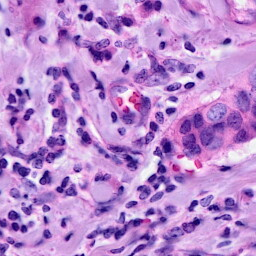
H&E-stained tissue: Breast